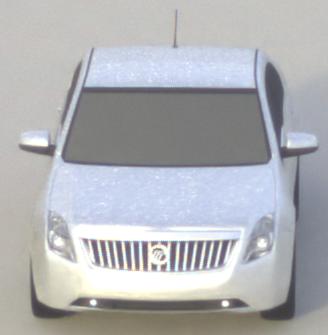
Make: Mercury
Model: Milan
Detailed model: -
Model produced from: 2009
Model produced until: 2010
Doors: 4
Color: white
Road condition: dry road
Daytime: morning or afternoon
Contrast: medium contrast